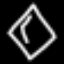
Label: diamond